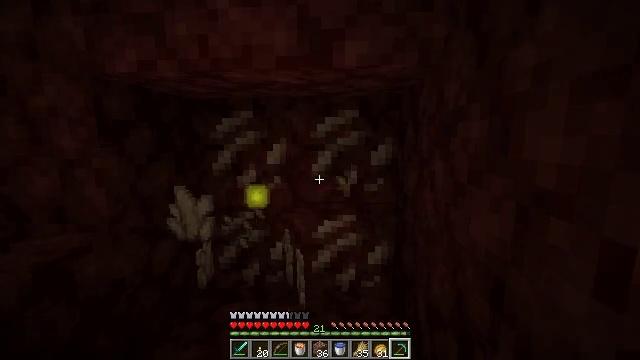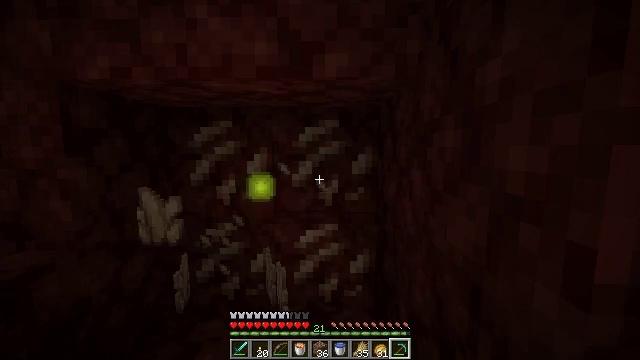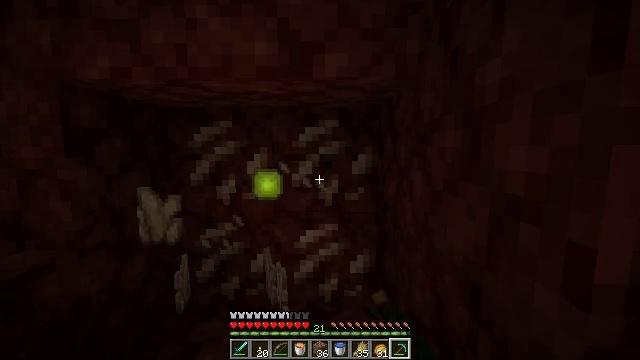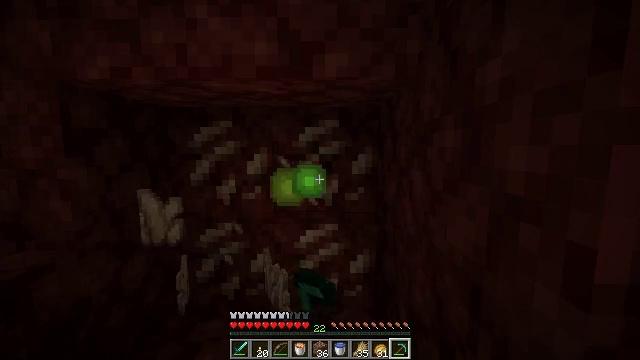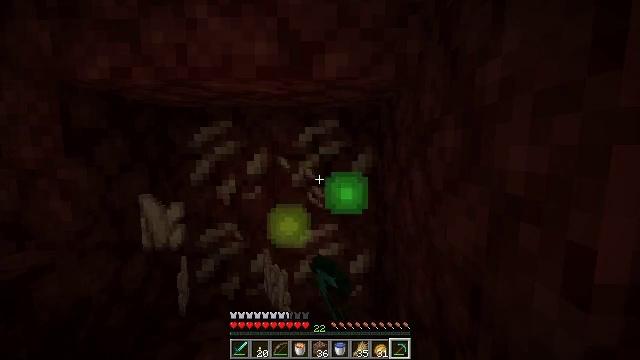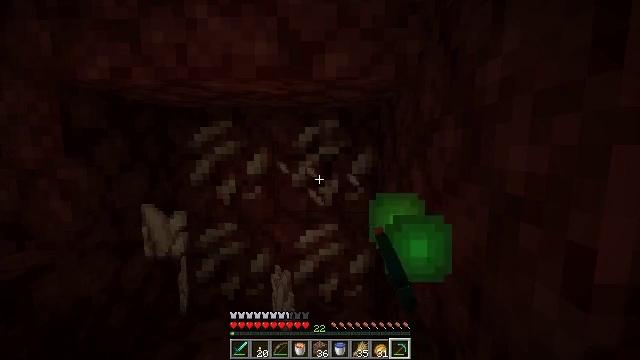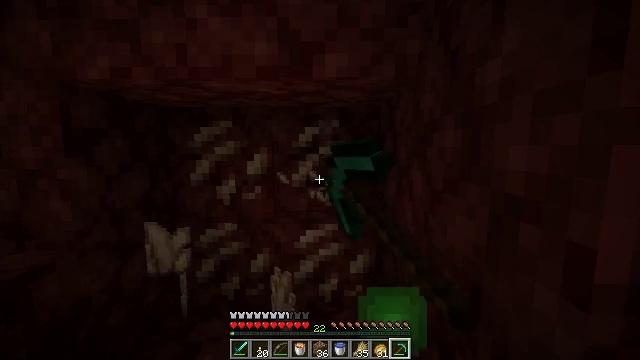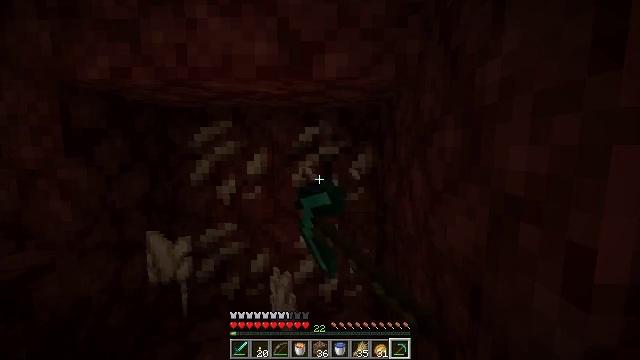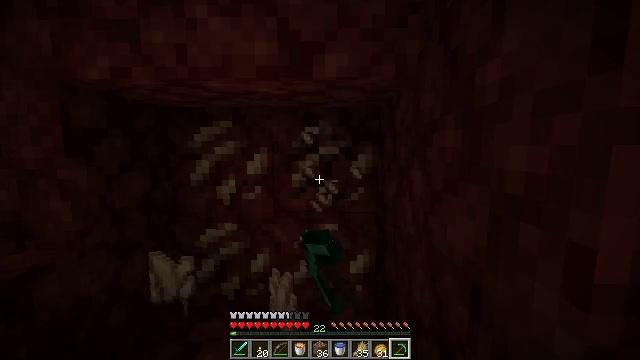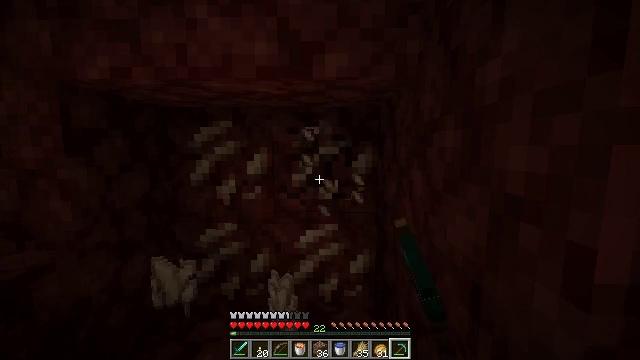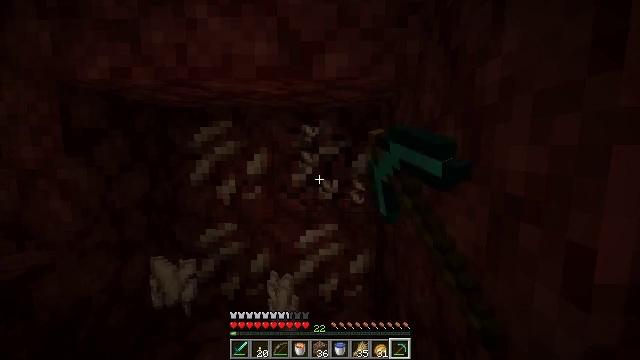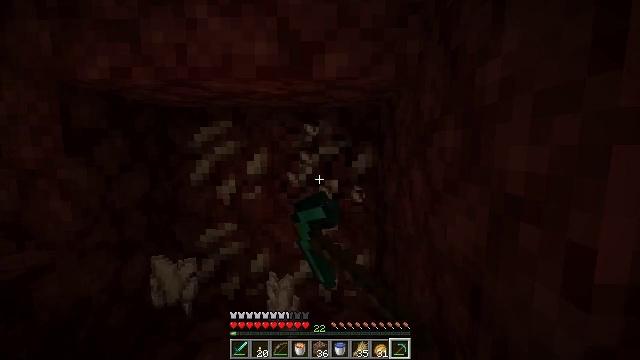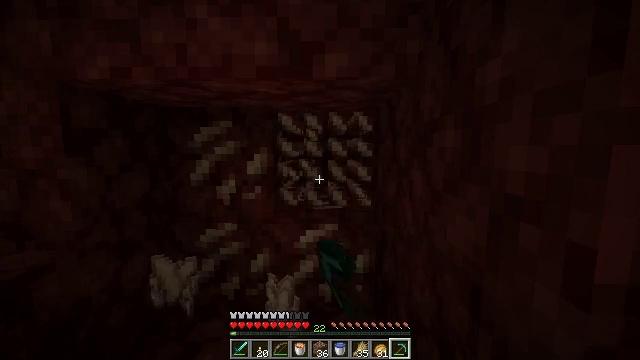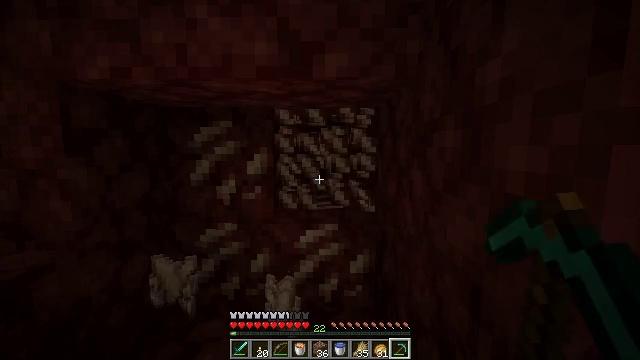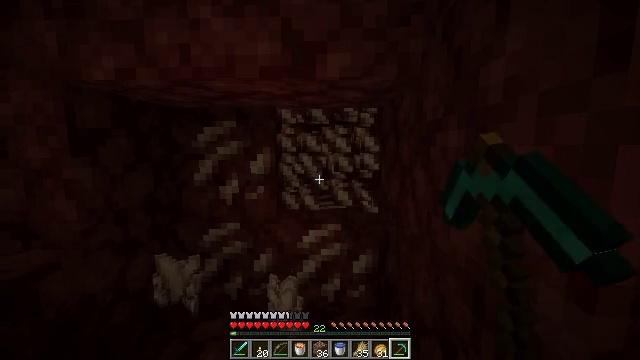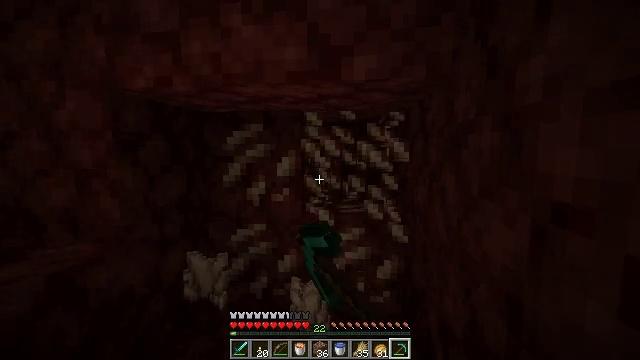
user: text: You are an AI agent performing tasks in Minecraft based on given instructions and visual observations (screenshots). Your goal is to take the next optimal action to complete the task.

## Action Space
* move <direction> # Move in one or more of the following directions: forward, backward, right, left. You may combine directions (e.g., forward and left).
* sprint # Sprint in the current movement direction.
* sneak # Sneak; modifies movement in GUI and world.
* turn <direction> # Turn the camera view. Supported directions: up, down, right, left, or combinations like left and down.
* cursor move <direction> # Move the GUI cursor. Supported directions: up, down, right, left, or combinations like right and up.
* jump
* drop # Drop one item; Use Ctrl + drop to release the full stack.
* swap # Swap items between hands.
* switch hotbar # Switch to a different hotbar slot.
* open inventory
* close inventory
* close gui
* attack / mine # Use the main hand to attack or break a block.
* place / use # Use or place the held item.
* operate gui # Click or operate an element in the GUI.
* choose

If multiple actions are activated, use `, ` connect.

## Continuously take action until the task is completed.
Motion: motion action
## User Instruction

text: Collect nether quartz from the ore block.
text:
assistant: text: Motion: turn right and up, attack / mine
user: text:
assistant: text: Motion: attack / mine
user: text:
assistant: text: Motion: attack / mine
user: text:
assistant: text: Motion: attack / mine
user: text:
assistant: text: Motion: attack / mine
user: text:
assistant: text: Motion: attack / mine
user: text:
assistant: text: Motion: attack / mine
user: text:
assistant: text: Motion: attack / mine
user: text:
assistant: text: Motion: attack / mine
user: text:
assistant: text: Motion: attack / mine
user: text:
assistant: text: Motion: attack / mine
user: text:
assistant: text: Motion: attack / mine
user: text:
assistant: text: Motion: attack / mine
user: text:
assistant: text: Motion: attack / mine
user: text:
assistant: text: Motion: turn left, attack / mine
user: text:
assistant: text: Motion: turn left, attack / mine
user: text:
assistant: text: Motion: turn left, attack / mine
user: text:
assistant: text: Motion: attack / mine
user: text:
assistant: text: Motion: attack / mine
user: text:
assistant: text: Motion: attack / mine
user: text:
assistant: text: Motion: attack / mine
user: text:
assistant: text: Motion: attack / mine
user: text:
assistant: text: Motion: attack / mine
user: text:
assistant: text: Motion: attack / mine
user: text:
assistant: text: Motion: attack / mine
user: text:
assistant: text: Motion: attack / mine
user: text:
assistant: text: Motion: attack / mine
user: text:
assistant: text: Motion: attack / mine
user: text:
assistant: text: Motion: attack / mine
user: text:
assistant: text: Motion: attack / mine